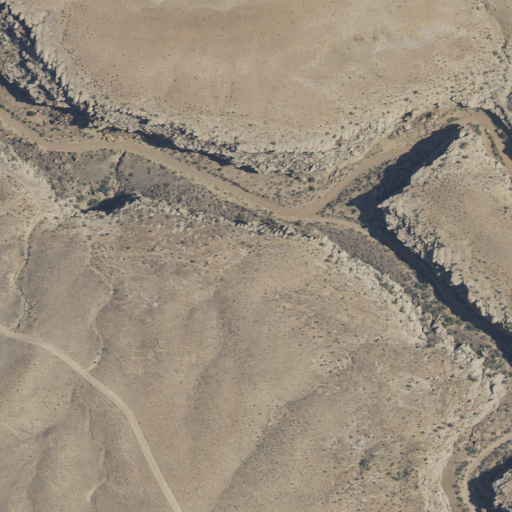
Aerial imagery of valley in Utah named Right Hand Tusher Canyon containing only shrub